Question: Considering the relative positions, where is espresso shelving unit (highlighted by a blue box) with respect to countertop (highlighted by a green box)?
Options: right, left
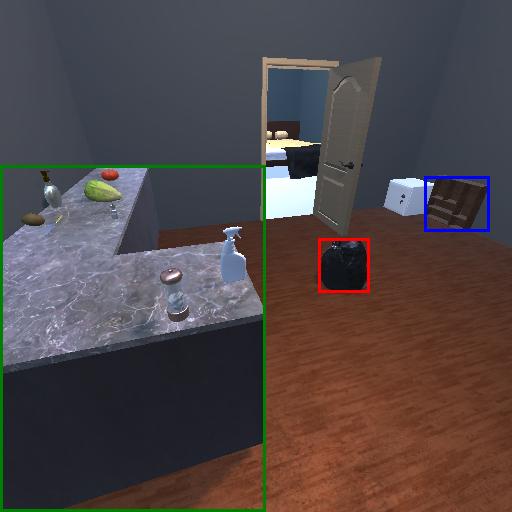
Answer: right